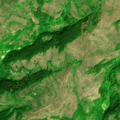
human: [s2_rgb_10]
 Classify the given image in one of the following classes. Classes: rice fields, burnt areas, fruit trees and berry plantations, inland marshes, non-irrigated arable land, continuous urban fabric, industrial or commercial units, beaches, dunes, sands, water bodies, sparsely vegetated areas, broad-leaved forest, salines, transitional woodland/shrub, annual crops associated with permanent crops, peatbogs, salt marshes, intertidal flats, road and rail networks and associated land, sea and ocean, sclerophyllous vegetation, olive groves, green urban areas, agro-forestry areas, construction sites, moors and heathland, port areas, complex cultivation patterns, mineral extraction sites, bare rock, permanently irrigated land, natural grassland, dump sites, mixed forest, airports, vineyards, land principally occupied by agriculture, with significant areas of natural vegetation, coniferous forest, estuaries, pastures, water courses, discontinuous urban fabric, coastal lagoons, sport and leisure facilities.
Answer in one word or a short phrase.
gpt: pastures, broad-leaved forest, transitional woodland/shrub